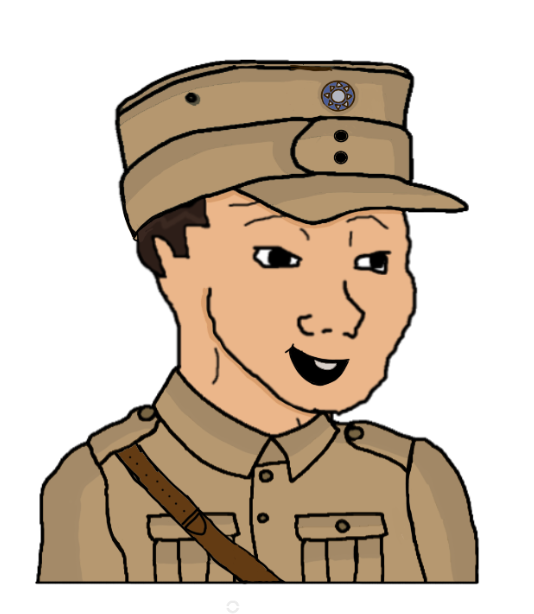
Label: 5_Doomer